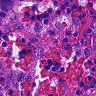
Metastatic tissue present: no